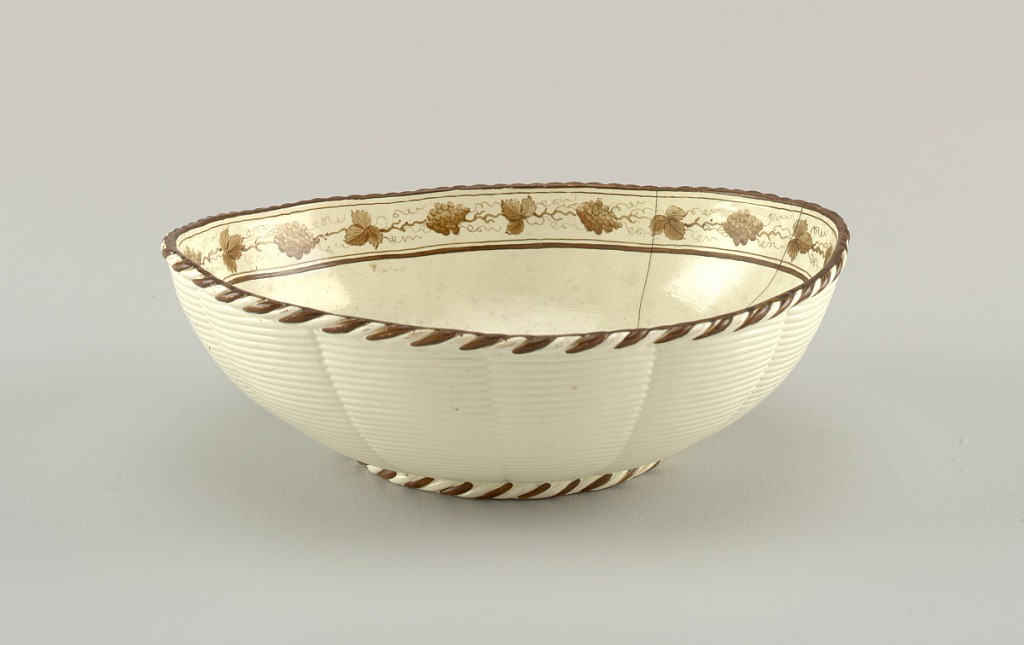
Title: Dish
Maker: Wedgwood, English, established 1759
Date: late 18th century
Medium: Glazed earthenware (Queen's ware) with overglaze decoration
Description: Elliptical dish with lobed sides and exterior molded to resemble basketwork. Brown touches on basketwork edging at top and on foot. Grown grape border about edges on inside.